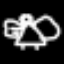
Label: angel